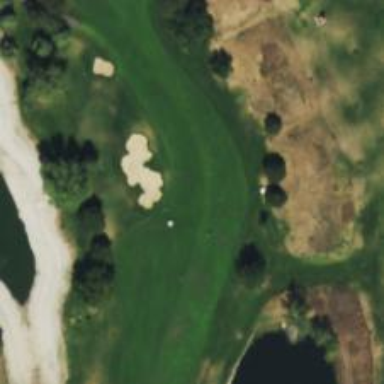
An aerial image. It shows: View of golf hole.